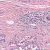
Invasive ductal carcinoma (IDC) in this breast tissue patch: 1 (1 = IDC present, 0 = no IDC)